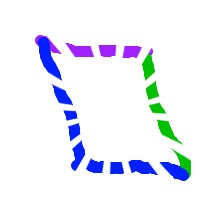
Shape: parallelogram